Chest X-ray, PA view. Patient: 38 years old, sex M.
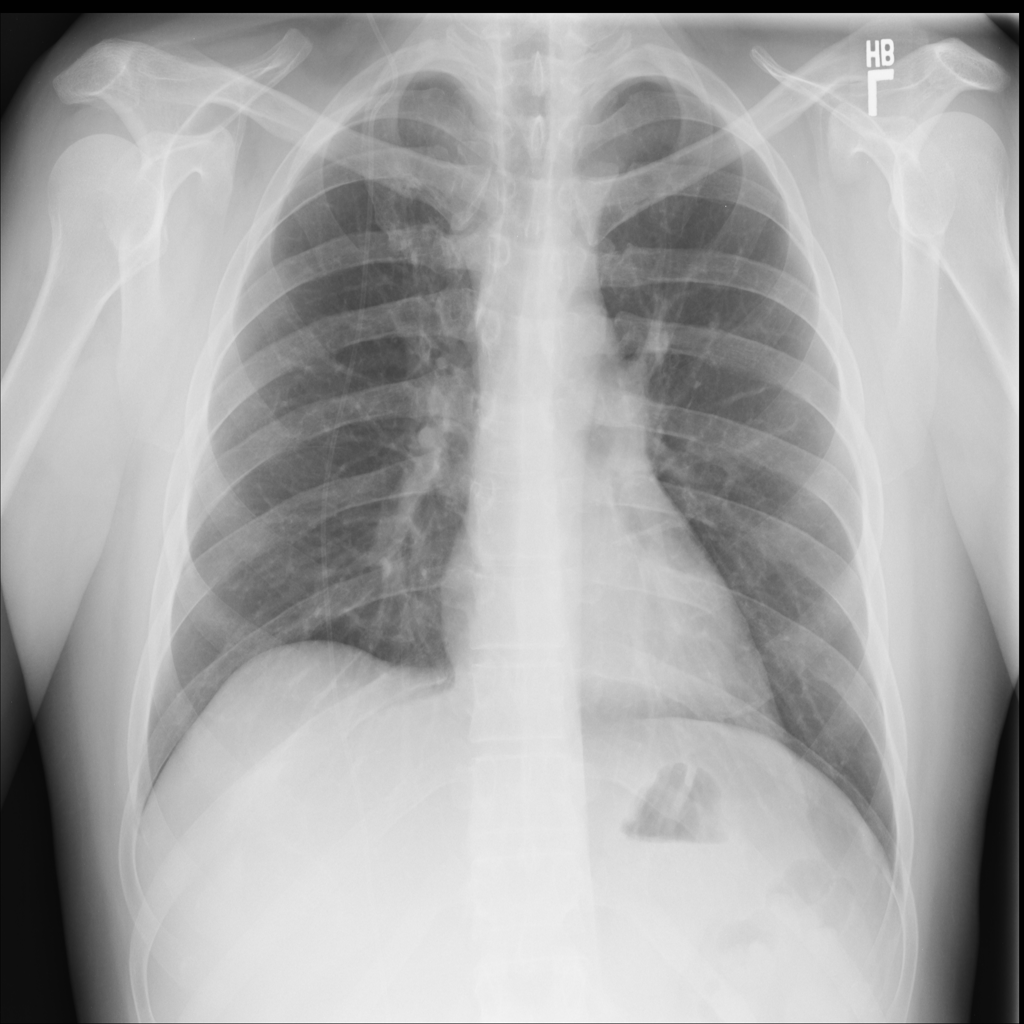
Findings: No Finding